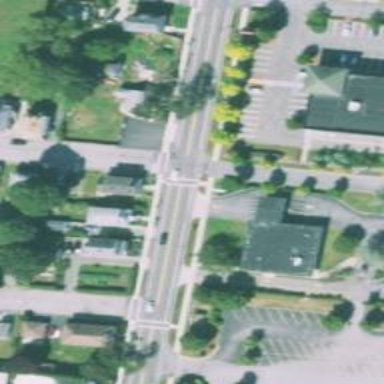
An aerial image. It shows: Road with stop sign.